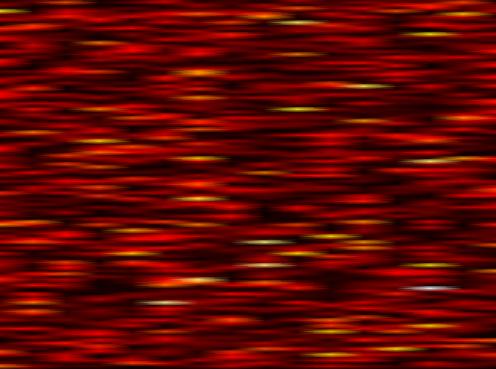
Label: FOFDM